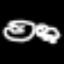
Label: frog